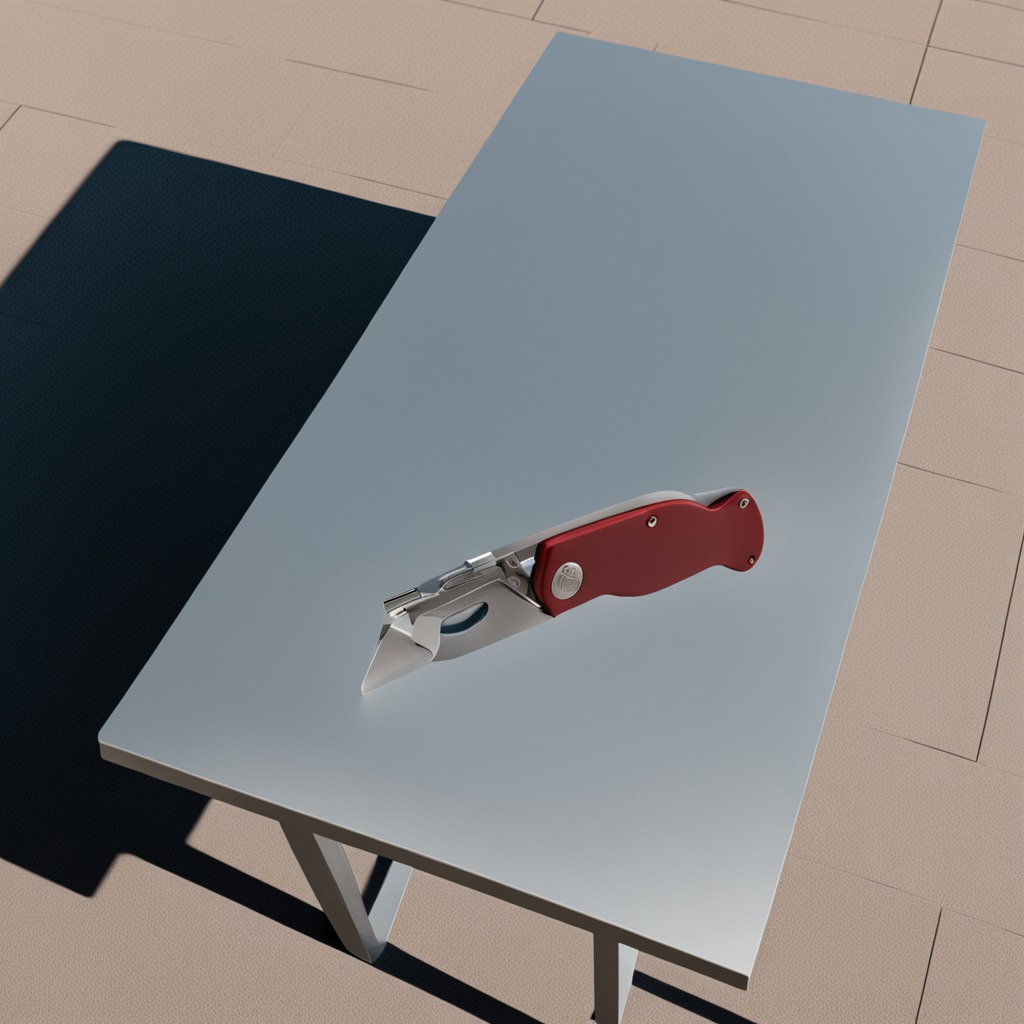
A utility knife is lying on the table.